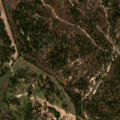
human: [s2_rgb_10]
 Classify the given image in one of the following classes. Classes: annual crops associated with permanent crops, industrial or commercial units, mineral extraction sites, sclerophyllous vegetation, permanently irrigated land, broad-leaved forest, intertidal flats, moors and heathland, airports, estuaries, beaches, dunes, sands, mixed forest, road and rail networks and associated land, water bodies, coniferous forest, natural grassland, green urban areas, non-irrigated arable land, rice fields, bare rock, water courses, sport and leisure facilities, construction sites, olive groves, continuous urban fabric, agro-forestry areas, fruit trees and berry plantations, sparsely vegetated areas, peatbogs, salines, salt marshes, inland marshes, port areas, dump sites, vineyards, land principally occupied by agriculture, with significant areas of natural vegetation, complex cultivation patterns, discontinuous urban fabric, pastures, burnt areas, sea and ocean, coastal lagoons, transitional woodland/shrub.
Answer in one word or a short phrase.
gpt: pastures, agro-forestry areas, broad-leaved forest, coniferous forest, mixed forest